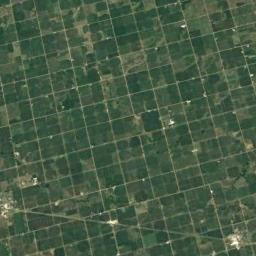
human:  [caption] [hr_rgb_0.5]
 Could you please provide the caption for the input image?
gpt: There's a circular field with a radius drawn .

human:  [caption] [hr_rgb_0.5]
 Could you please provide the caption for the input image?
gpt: Many dark green circular farmlands are neatly arranged on the ground and many roads go through these farmlands .

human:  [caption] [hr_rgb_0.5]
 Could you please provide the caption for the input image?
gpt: Many dense, Dark green, Light green mixed neatly arranged circular farmland, .

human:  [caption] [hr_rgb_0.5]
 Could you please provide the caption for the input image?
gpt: There are more than a hundred cultivated circular farmlands arranged neatly .

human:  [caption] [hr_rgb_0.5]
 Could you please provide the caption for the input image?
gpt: There are some green circle farmland and square farmland .